Field crop: maize
Growth stage: 2
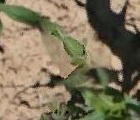
Species: maize